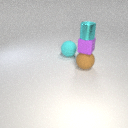
small cyan metal cylinder above small purple rubber cube